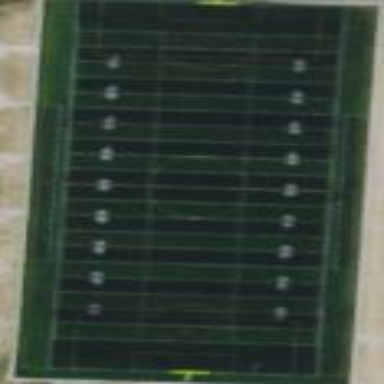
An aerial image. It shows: Pitch for American football.